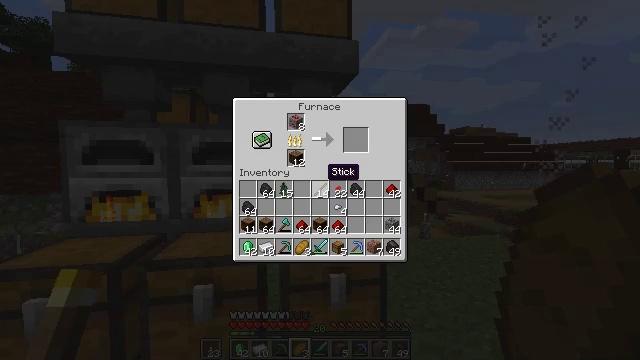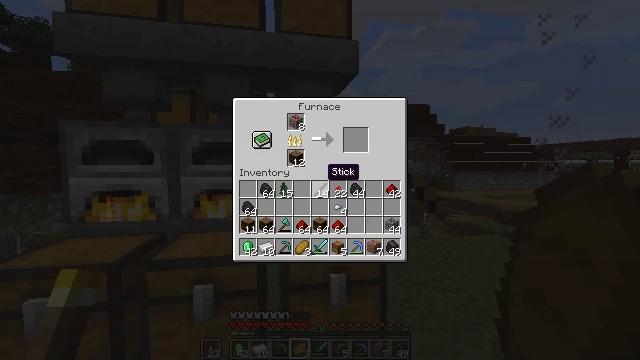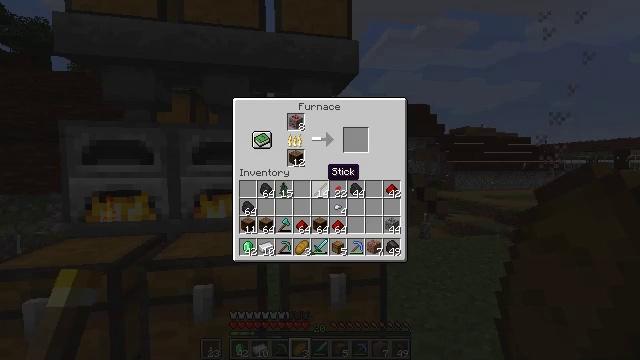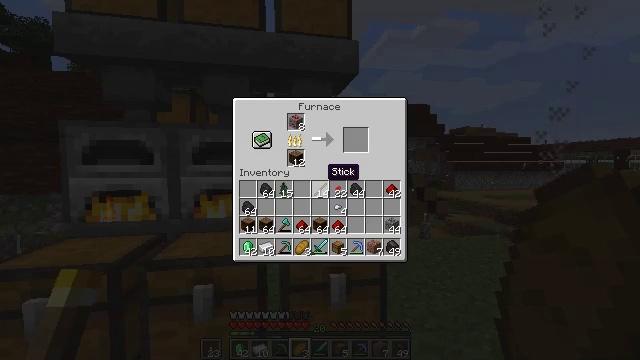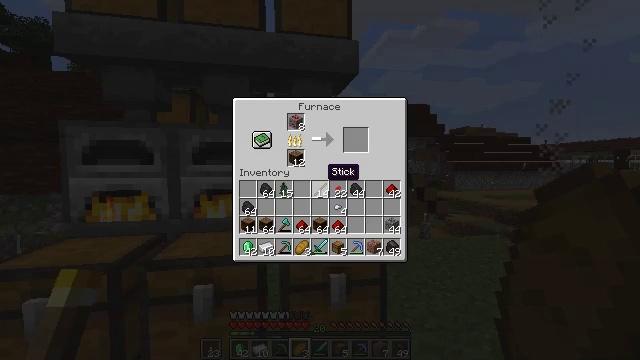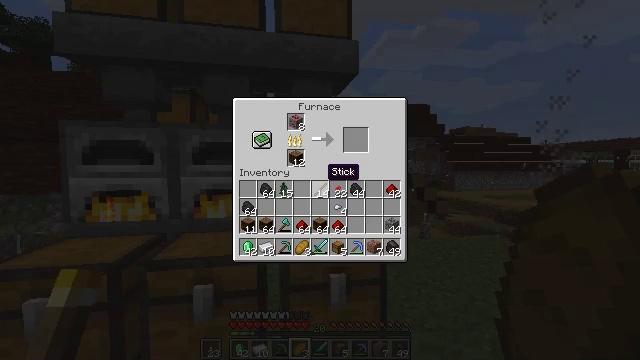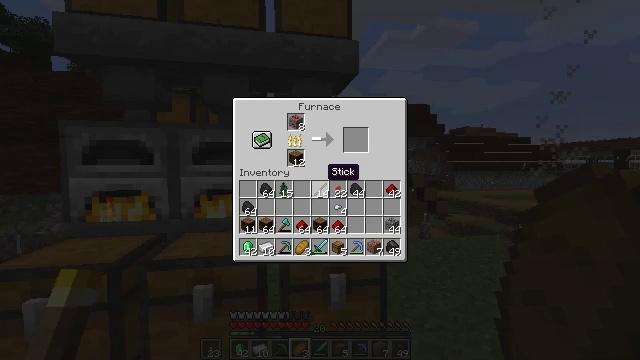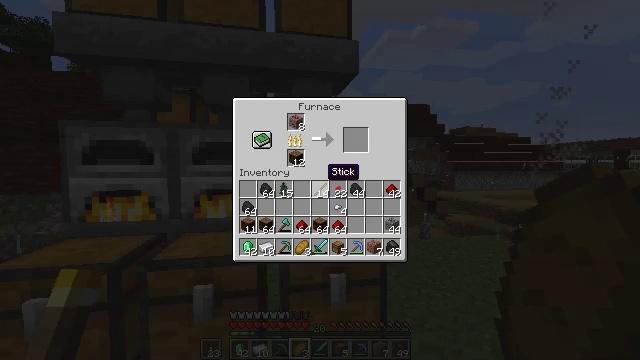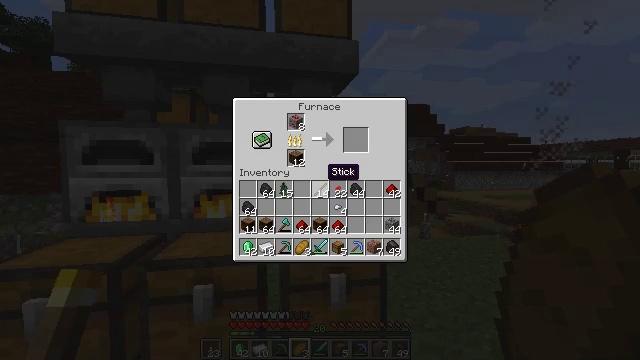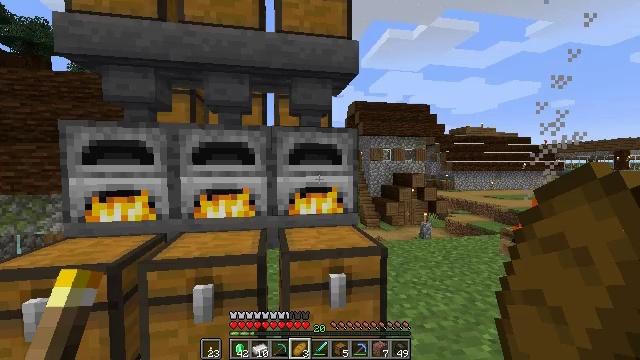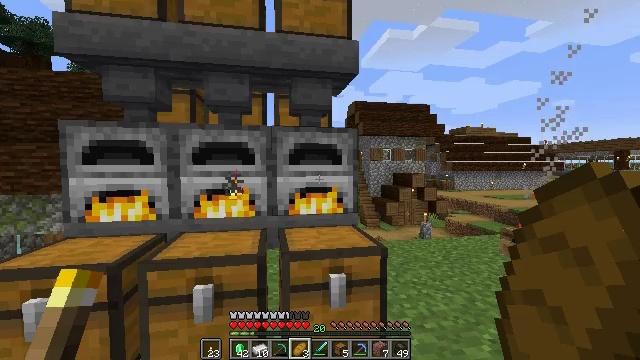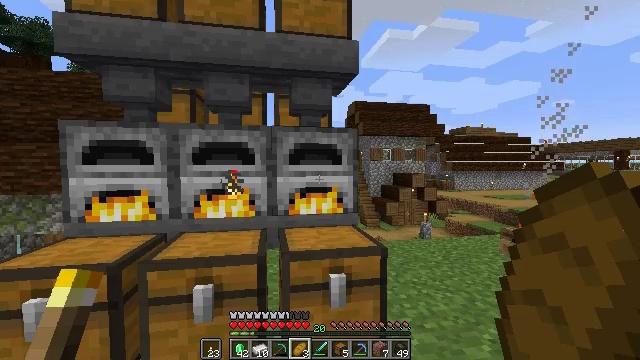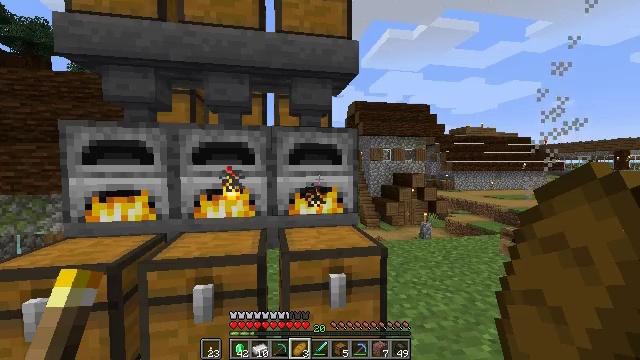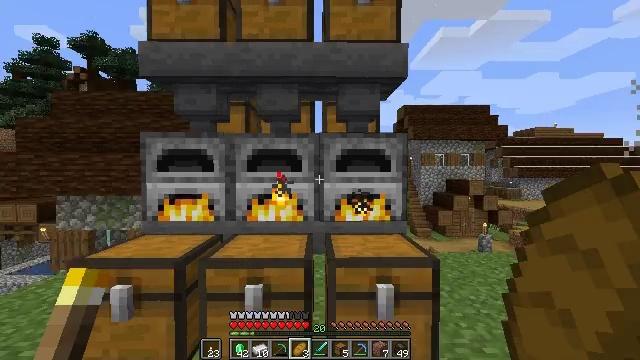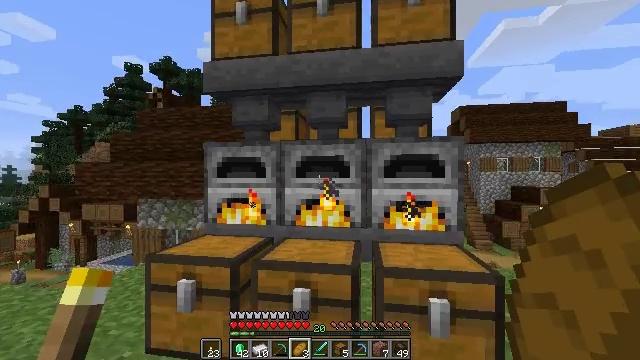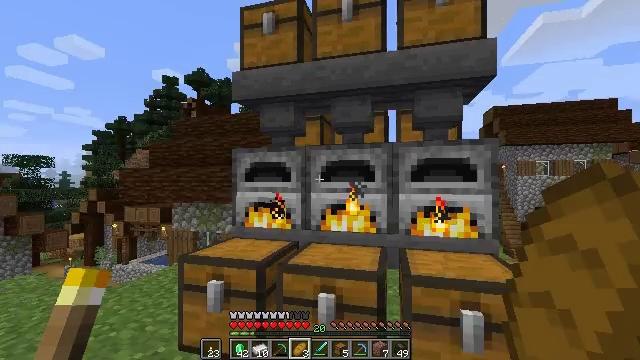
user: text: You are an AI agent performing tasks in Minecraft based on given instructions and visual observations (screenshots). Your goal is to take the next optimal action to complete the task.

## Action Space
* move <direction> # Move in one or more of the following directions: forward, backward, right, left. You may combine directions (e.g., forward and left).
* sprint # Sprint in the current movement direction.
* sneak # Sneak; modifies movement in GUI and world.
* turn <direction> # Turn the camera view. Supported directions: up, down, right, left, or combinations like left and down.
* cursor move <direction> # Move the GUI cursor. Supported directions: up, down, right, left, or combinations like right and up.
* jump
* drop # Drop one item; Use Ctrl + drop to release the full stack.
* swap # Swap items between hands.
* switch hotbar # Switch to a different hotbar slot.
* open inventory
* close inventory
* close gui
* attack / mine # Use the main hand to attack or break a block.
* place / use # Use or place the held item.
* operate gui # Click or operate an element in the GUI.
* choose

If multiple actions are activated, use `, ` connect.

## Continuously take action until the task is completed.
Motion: motion action
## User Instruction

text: Craft an emerald with the available materials.
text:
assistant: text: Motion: no_op
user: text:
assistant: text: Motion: no_op
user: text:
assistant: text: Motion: no_op
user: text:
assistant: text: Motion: no_op
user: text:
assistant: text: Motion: no_op
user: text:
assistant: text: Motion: no_op
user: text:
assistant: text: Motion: no_op
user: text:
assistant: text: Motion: no_op
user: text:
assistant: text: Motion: no_op
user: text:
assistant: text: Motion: close gui
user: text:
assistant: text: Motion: no_op
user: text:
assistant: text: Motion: no_op
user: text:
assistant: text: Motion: turn left and up
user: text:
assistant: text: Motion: turn left and up
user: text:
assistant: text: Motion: turn left and up
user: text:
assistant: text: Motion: turn left and up
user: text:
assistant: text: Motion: turn left
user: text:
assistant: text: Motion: no_op
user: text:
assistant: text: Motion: no_op
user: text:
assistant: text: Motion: turn right and up
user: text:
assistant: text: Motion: turn right and up
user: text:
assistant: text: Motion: turn right and up
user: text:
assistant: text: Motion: turn right and up
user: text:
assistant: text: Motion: turn up
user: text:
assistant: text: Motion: turn up
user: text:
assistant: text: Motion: turn up
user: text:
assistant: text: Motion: turn up
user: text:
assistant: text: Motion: no_op
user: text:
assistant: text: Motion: use / place
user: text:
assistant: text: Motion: use / place